Question: ## Issue
I made an ellipse loading animation inside of flutter, but had to use a Timer on all three different controllers. (See example below...)
Is there any widget that can help chaining three different animations?
- 'Interval''Interval(0.0, 0.3)''Interval(0.3, 0.6)''Interval(0.6, 0.9)'
## Sample

## Sample Code
'''
import 'package:flutter/material.dart';
import 'package:flutter/animation.dart';
import 'dart:async';
void main() {
runApp(
new MaterialApp(
home: new Scaffold(
body: new CircleLoader(),
)
)
);
}
class CircleLoader extends StatefulWidget {
@override
_CircleLoaderState createState() => new _CircleLoaderState();
}
class _CircleLoaderState extends State<CircleLoader>
with TickerProviderStateMixin {
Animation<double> animation;
Animation<double> animation2;
Animation<double> animation3;
AnimationController controller;
AnimationController controller2;
AnimationController controller3;
int duration = 1000;
Widget circle = new Container(
height: 10.0,
width: 10.0,
decoration: new BoxDecoration(
shape: BoxShape.circle,
color: Colors.grey[300],
),
);
@override
initState() {
super.initState();
controller = new AnimationController(
duration: new Duration(milliseconds: duration), vsync: this);
controller2 = new AnimationController(
duration: new Duration(milliseconds: duration), vsync: this);
controller3 = new AnimationController(
duration: new Duration(milliseconds: duration), vsync: this);
final CurvedAnimation curve =
new CurvedAnimation(parent: controller, curve: Curves.easeInOut);
final CurvedAnimation curve2 =
new CurvedAnimation(parent: controller2, curve: Curves.easeInOut);
final CurvedAnimation curve3 =
new CurvedAnimation(parent: controller3, curve: Curves.easeInOut);
animation = new Tween(begin: 0.85, end: 1.5).animate(curve)
..addStatusListener((status) {
if (status == AnimationStatus.completed) {
controller.reverse();
} else if (status == AnimationStatus.dismissed) {
controller.forward();
}
});
animation2 = new Tween(begin: 0.85, end: 1.5).animate(curve2)
..addStatusListener((status) {
if (status == AnimationStatus.completed) {
controller2.reverse();
} else if (status == AnimationStatus.dismissed) {
controller2.forward();
}
});
animation3 = new Tween(begin: 0.85, end: 1.5).animate(curve3)
..addStatusListener((status) {
if (status == AnimationStatus.completed) {
controller3.reverse();
} else if (status == AnimationStatus.dismissed) {
controller3.forward();
}
});
controller.forward();
new Timer(const Duration(milliseconds: 300), () {
controller2.forward();
});
new Timer(const Duration(milliseconds: 600), () {
controller3.forward();
});
}
@override
Widget build(BuildContext context) {
return new Center(
child: new Container(
width: 100.0,
height: 50.0,
color: Colors.grey,
child: new Row(
mainAxisAlignment: MainAxisAlignment.spaceEvenly,
children: <Widget>[
new ScaleTransition(scale: animation, child: circle),
new ScaleTransition(scale: animation2, child: circle),
new ScaleTransition(scale: animation3, child: circle),
],
),
),
);
}
}
'''
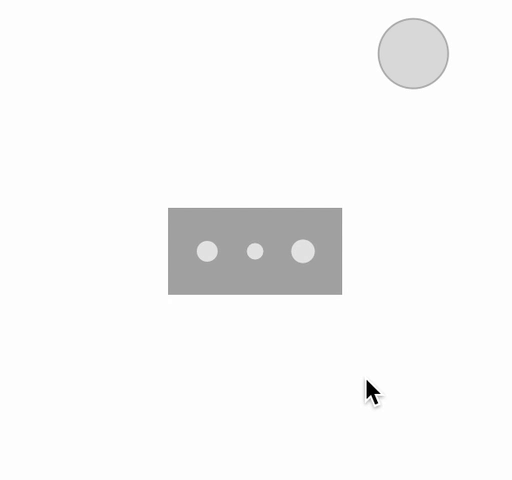
Answer: The trick is that you can create your own tween.
In short, what you want is a smooth curve that goes from 0 to 1 and then 1 to 0 smoothly. Which you can assimilate to a '(sin(t * 2 * PI) + 1) / 2' where 0 <= t <= 1
And then delay that curve for each cicles.
'''
class TestTween extends Tween<double> {
final double delay;
TestTween({double begin, double end, this.delay}) : super(begin: begin, end: end);
@override
double lerp(double t) {
return super.lerp((sin((t - delay) * 2 * PI) + 1) / 2);
}
}
'''
Which allows to do
'''
_controller = new AnimationController(
vsync: this,
duration: const Duration(seconds: 2),
)..repeat();
'''
instead of having to add an animation listener and reverse the animation.
The end result is
'''
class CircleLoader extends StatefulWidget {
@override
_CircleLoaderState createState() => new _CircleLoaderState();
}
class _CircleLoaderState extends State<CircleLoader>
with SingleTickerProviderStateMixin {
AnimationController _controller;
@override
initState() {
super.initState();
_controller = new AnimationController(
vsync: this,
duration: const Duration(seconds: 2),
)..repeat();
}
@override
dispose() {
_controller.dispose();
super.dispose();
}
buildCircle(double delay) {
return new ScaleTransition(
scale: new TestTween(begin: .85, end: 1.5, delay: delay)
.animate(_controller),
child: new Container(
height: 10.0,
width: 10.0,
decoration: new BoxDecoration(
shape: BoxShape.circle,
color: Colors.grey[300],
),
),
);
}
@override
Widget build(BuildContext context) {
return new Center(
child: new Container(
width: 100.0,
height: 50.0,
color: Colors.grey,
child: new Row(
mainAxisAlignment: MainAxisAlignment.spaceEvenly,
children: <Widget>[
buildCircle(.0),
buildCircle(.2),
buildCircle(.4),
],
),
),
);
}
}
class TestTween extends Tween<double> {
final double delay;
TestTween({double begin, double end, this.delay})
: super(begin: begin, end: end);
@override
double lerp(double t) {
return super.lerp((sin((t - delay) * 2 * PI) + 1) / 2);
}
}
'''